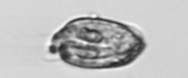
Label: Katodinium_or_Torodinium